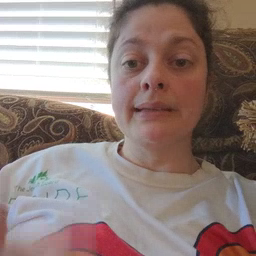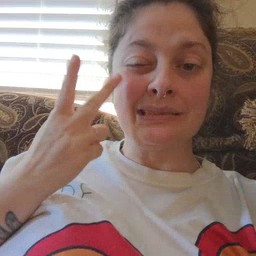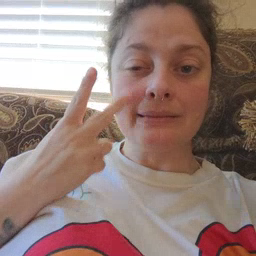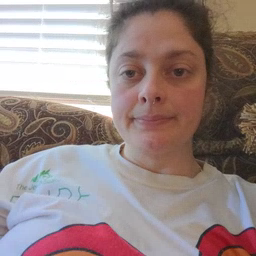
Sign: see